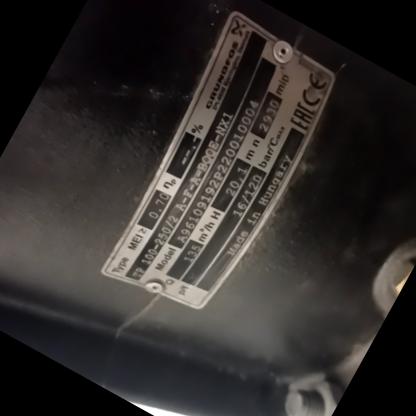
Klasa: tabliczka-znamionowa